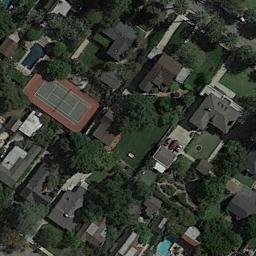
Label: tennis_court